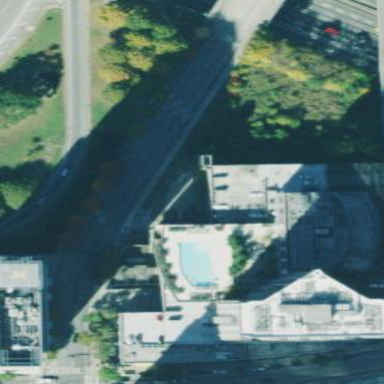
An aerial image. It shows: Multi-storey parking building.